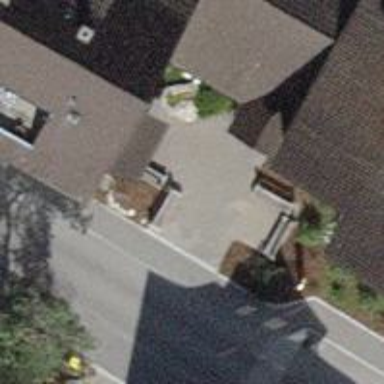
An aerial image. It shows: Brown bench in the vicinity.